Platform: macOS
Application: Chrome
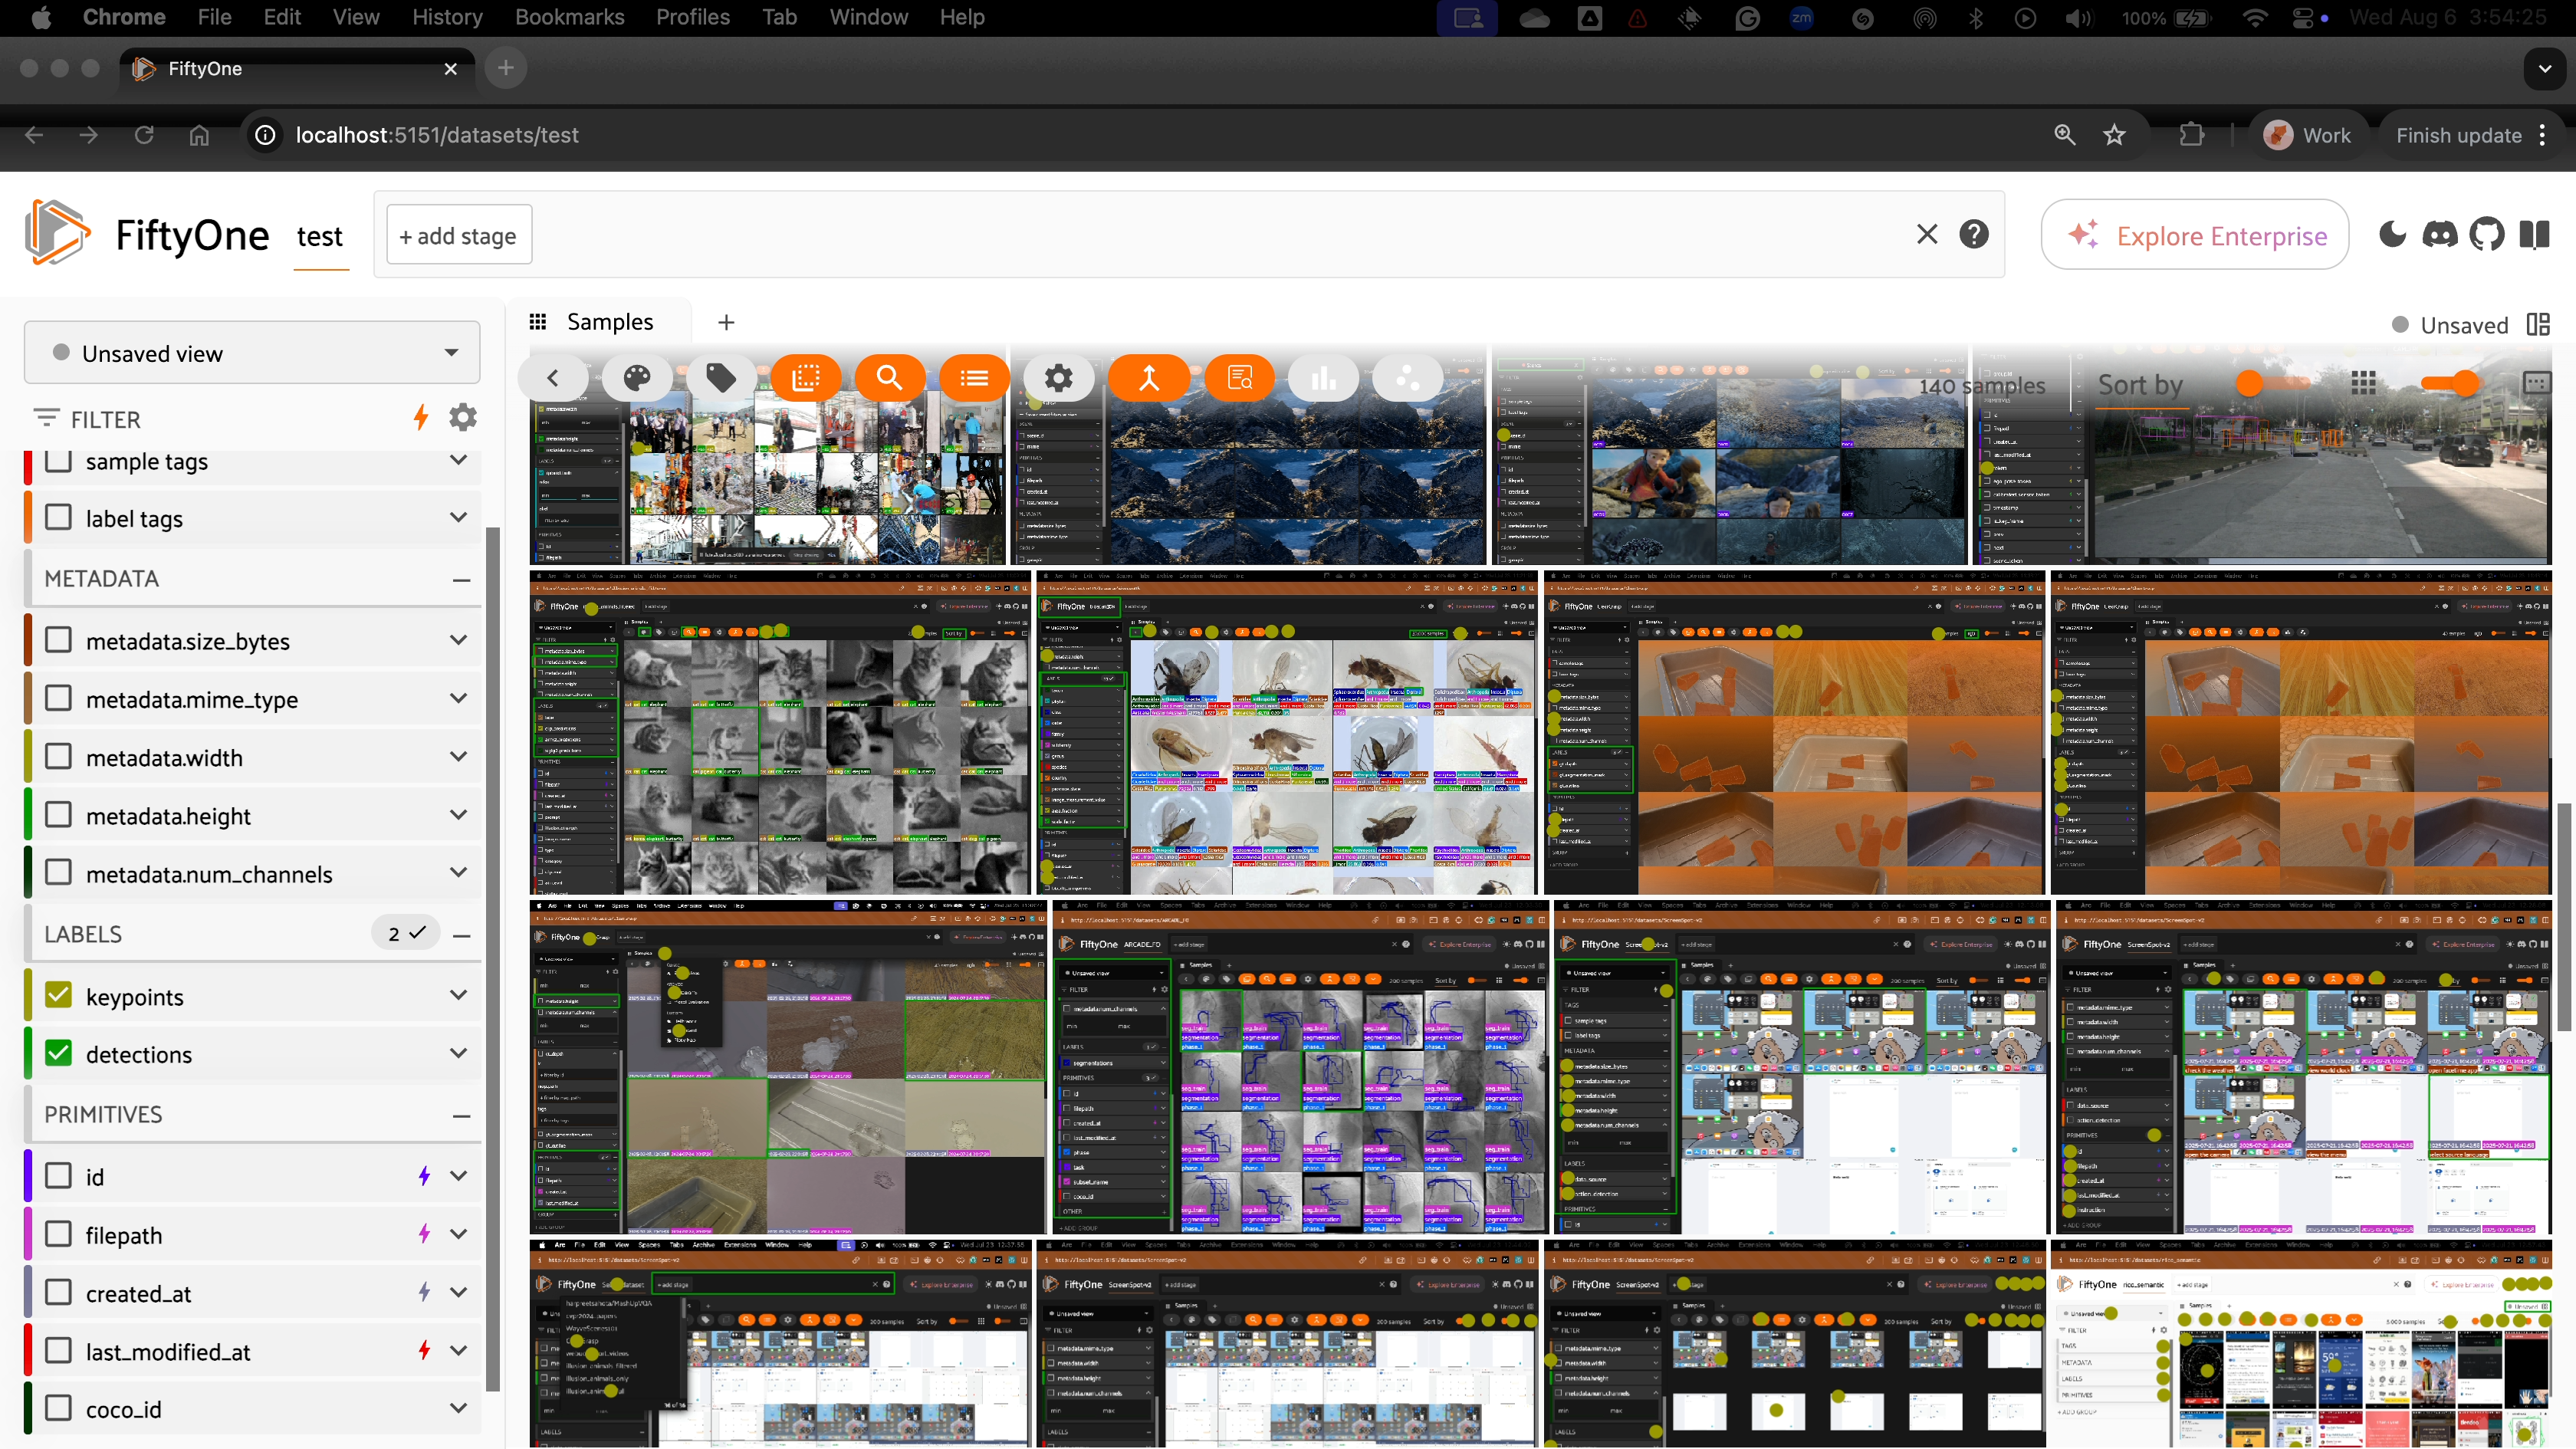
task_description: Open patches view menu in the actions row
action_type: click
element_info: Icon
steps_since_start: 1